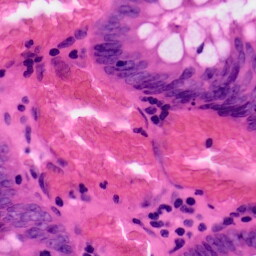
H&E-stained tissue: Colon